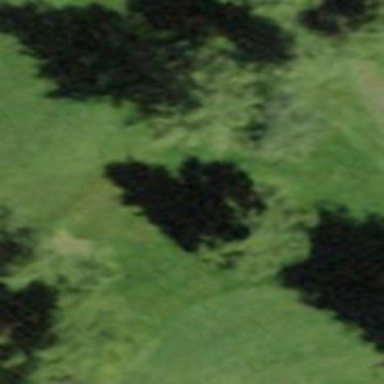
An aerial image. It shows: Needle-leaved tree in its natural environment.